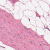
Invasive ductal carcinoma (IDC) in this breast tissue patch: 0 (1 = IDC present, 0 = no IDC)